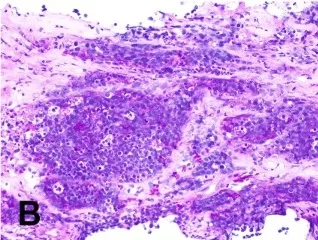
Histologic examination. Magnification x200, PAS:positive staining.
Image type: pathology (pas)